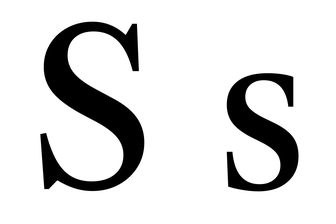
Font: LibreCaslonText_Regular